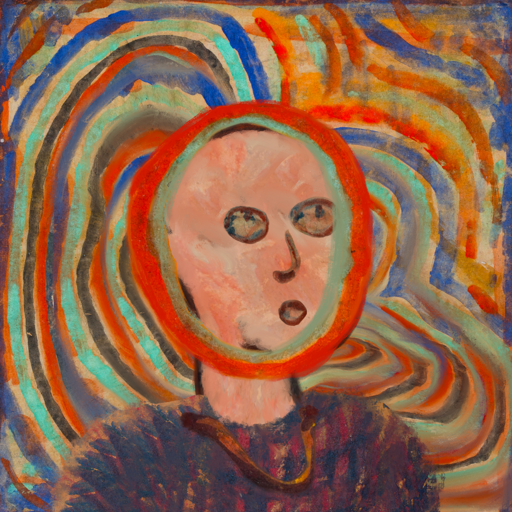
Background: Sisters, Head And Neck Side: Roy_Bahadur, Face Side: Orphan, Bust: In_The_Sun, Hair Side: Sisters, Head Accessory: Blank, Second Necklace: Comrade, Necklace: Blank, Baby: Blank